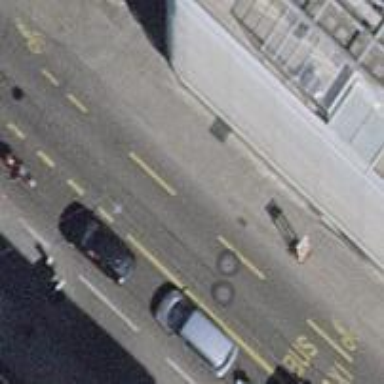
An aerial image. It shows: Motorcycle parking area.